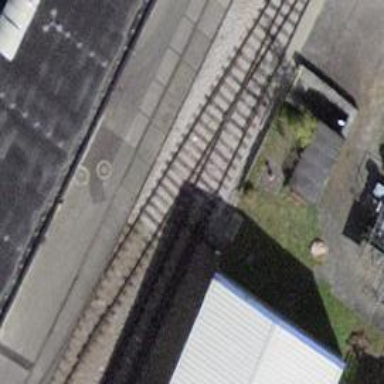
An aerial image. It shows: Single-track railway spur.